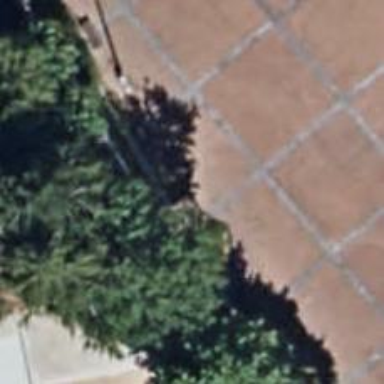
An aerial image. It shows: Brown bench in the vicinity.